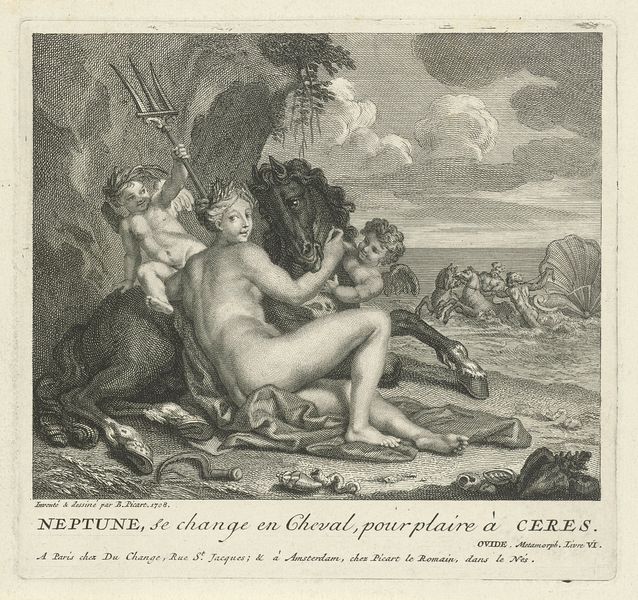
Titel: Neptunus en Ceres
Künstler: Bernard Picart
Standort: Amsterdam
Institution: Rijksmuseum
Schlagwörter: felsen, himmel, meer, nackt, wolken, see, ufer, frau, schwarz, gras, kinder, pferd, engel, schrift, strand, wellen, graphik, französisch, wagen, druck, sichel, stich, muscheln, ähren, putti, ungeheuer, neptun, dreizack, poseidon, muschenln